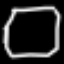
Label: octagon